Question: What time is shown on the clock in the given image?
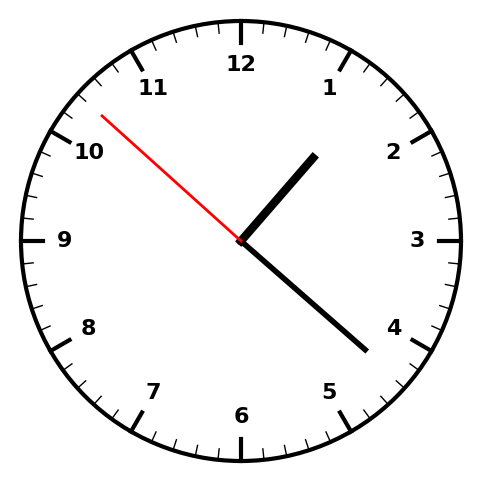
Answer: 01:21:52